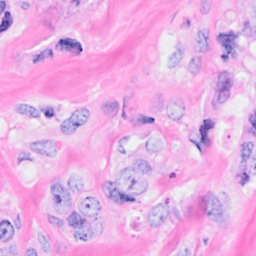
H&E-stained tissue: Breast